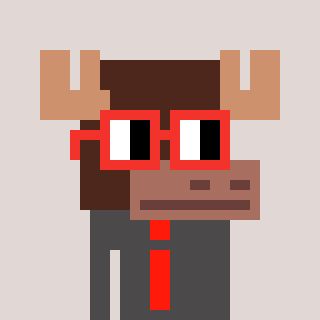
a pixel art character with square red glasses, a moose-shaped head and a grayscale-colored body on a warm background